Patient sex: F
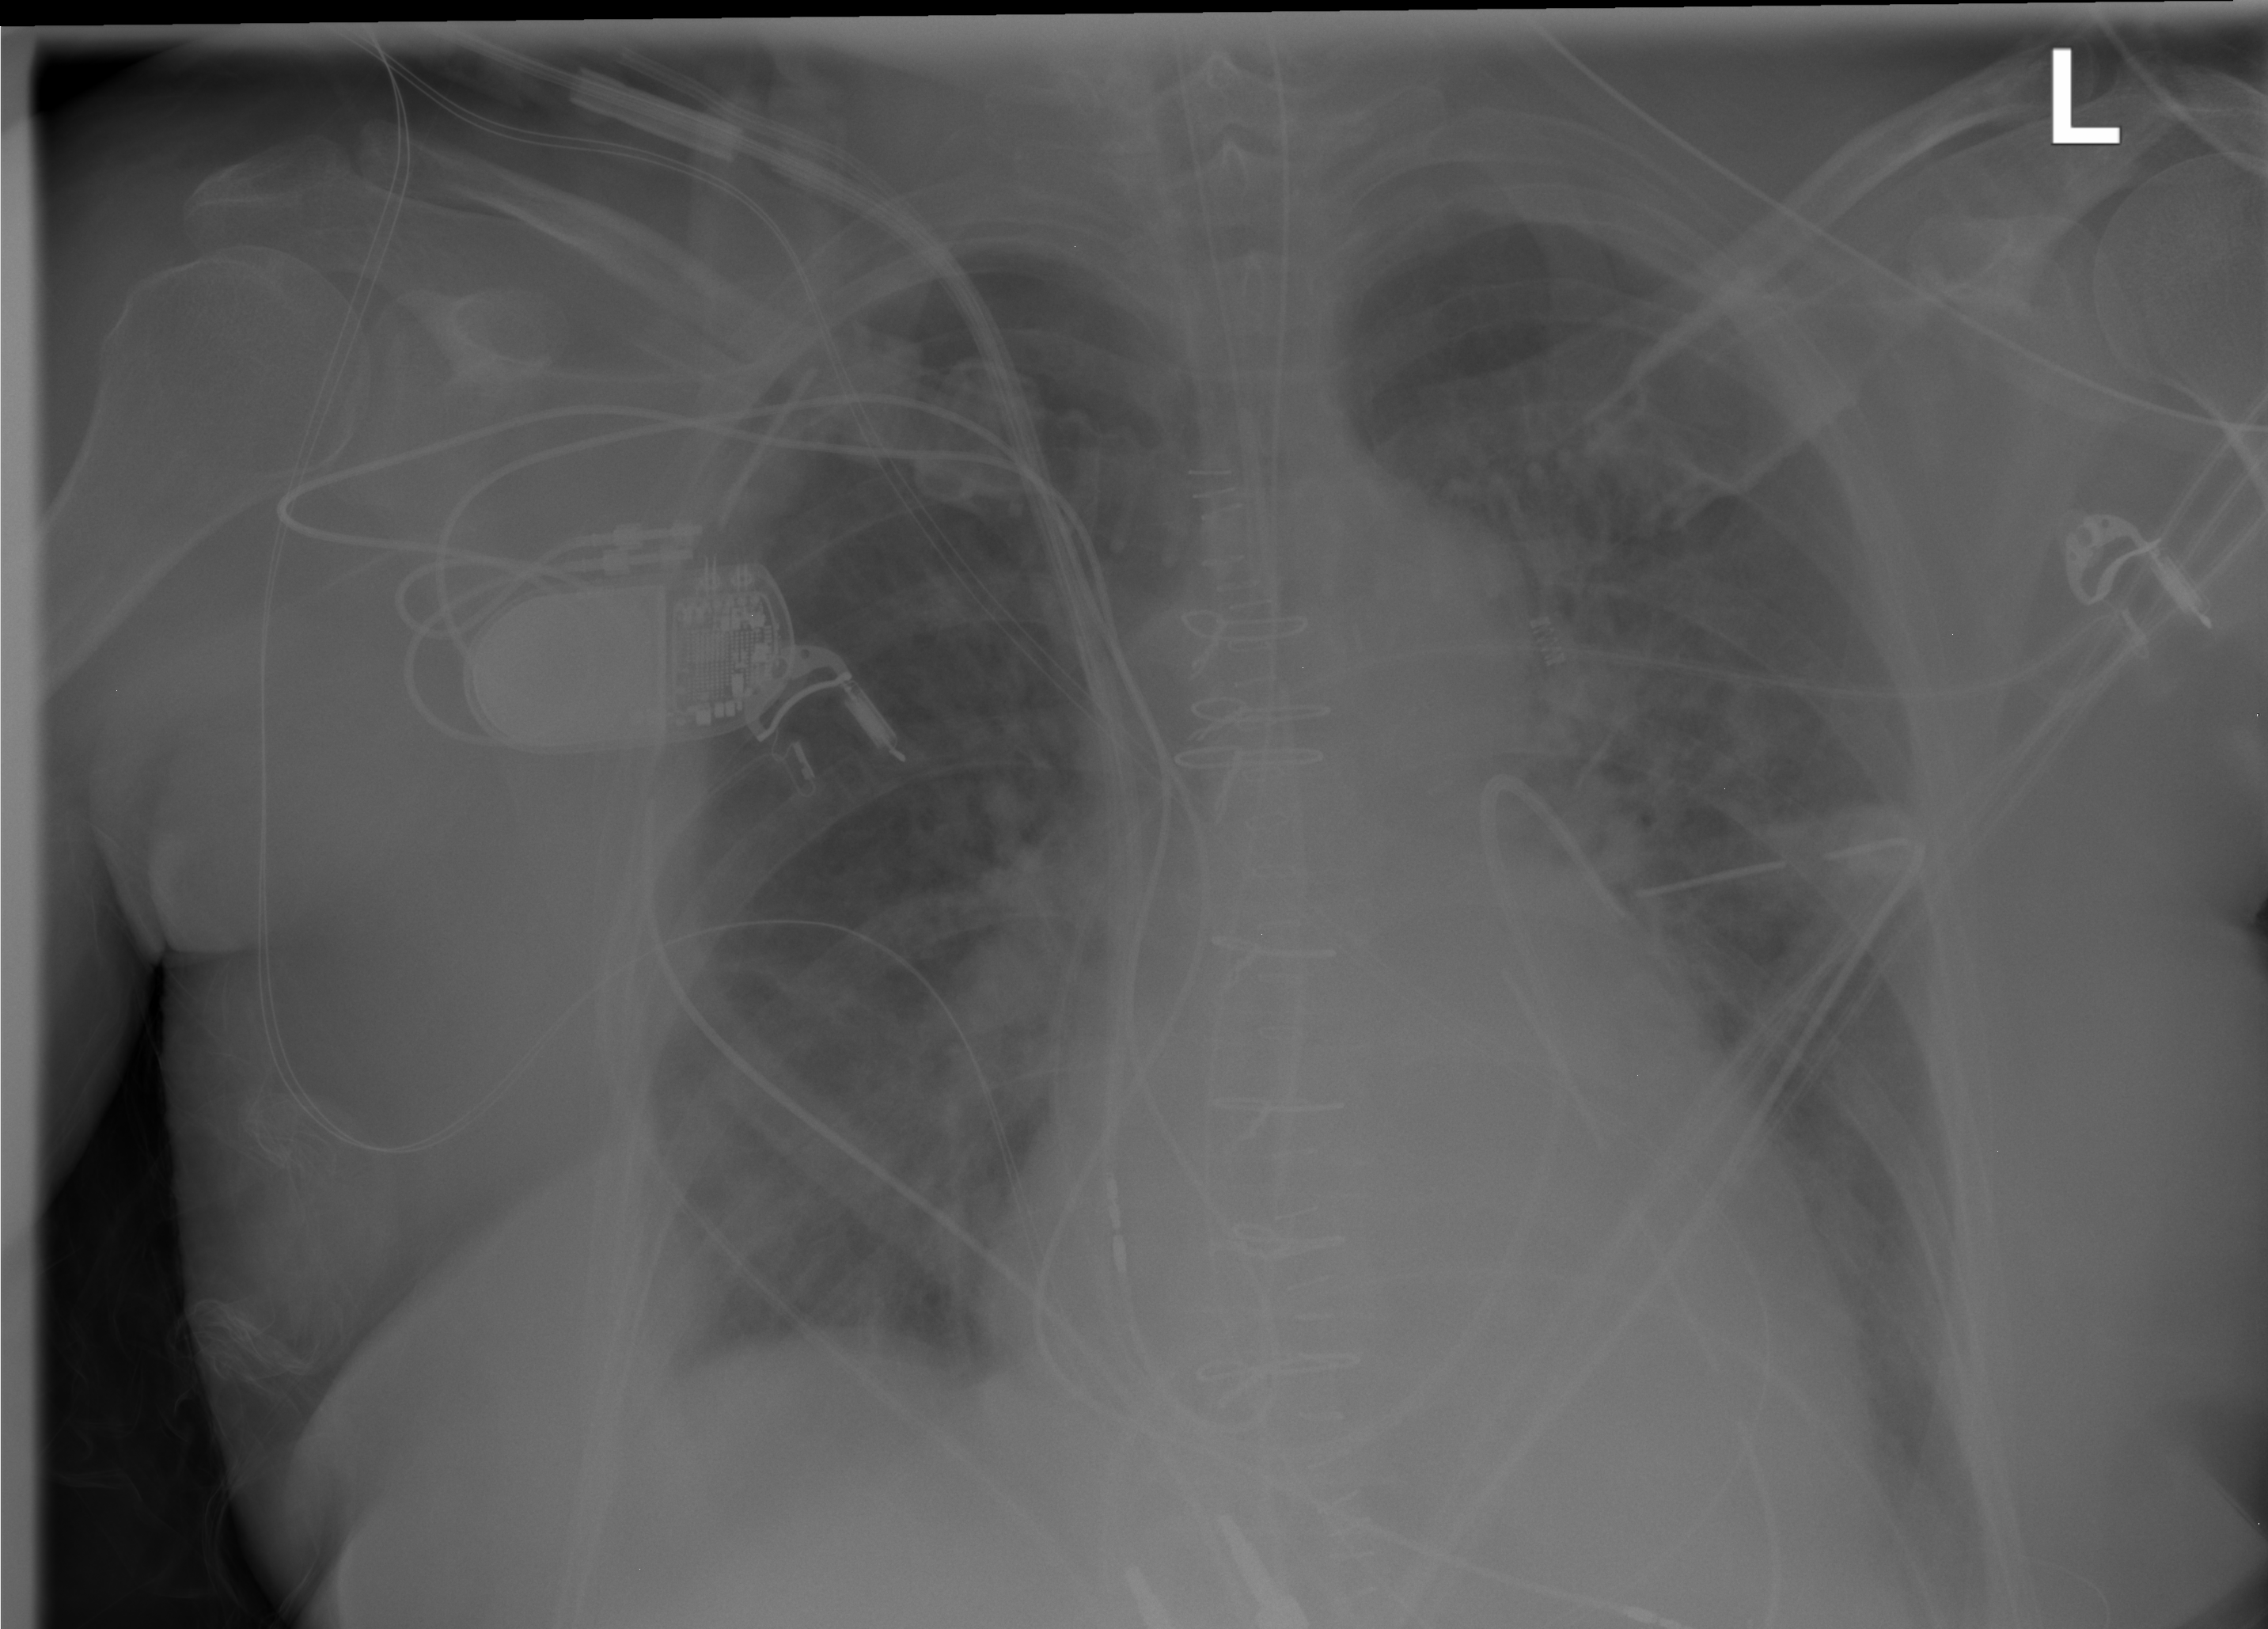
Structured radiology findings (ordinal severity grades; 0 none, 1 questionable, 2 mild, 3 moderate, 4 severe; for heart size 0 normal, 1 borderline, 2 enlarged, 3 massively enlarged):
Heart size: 0
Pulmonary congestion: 1
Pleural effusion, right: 0
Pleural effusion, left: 2
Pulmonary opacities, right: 2
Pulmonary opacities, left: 0
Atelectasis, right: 1
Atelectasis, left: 2